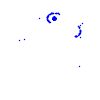
Particle: pion